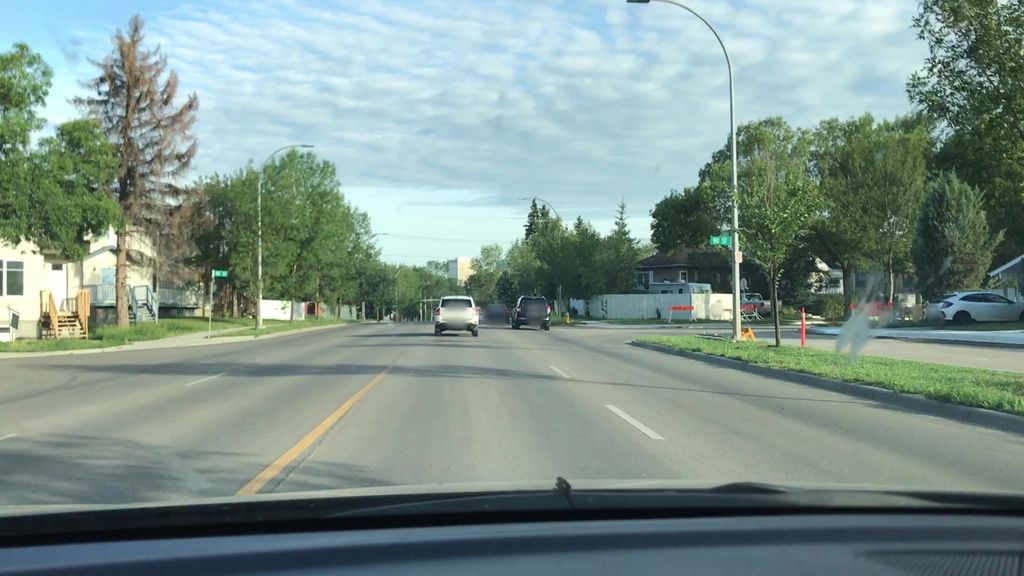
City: edmonton